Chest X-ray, AP view. Patient: 70 years old, sex M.
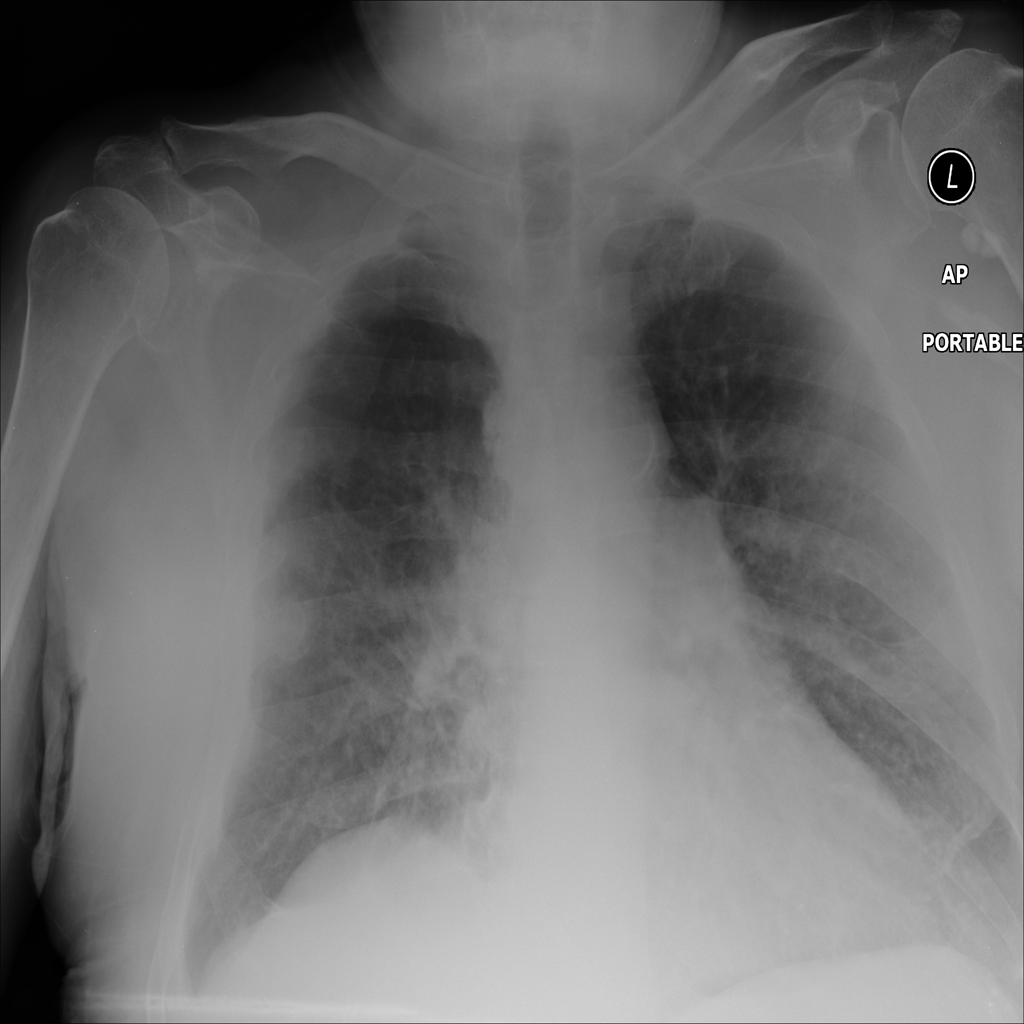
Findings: Edema, Pleural_Thickening, Pneumonia